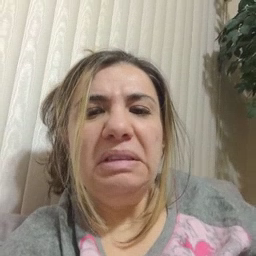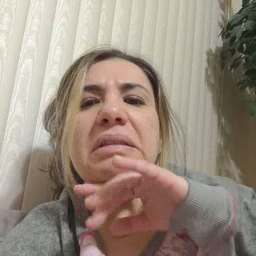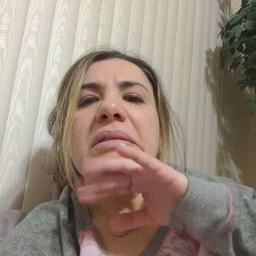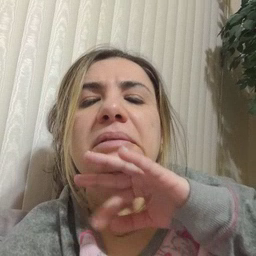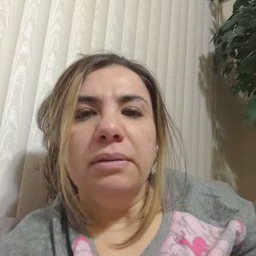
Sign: dirty